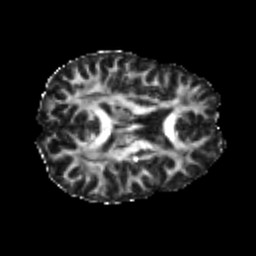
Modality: FA
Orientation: axial
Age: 23
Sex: male
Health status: healthy
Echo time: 0.074 s